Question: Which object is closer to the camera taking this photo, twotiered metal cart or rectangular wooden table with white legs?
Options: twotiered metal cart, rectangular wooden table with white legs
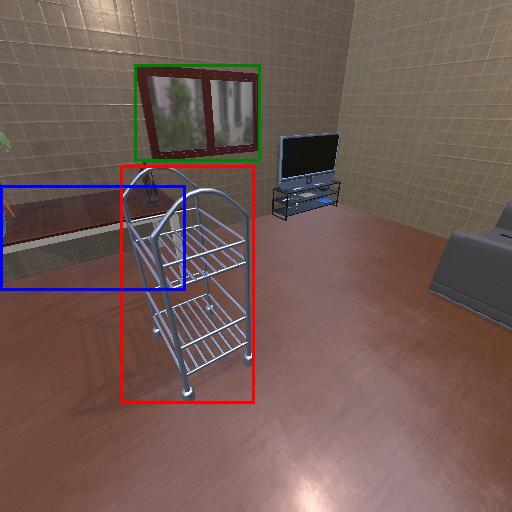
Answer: twotiered metal cart